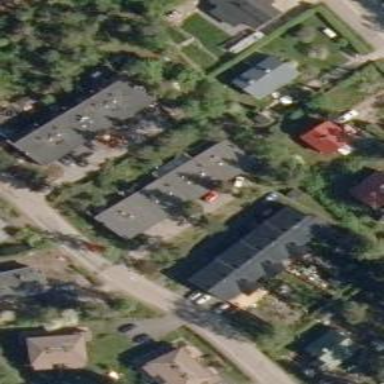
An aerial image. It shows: Terrace building.